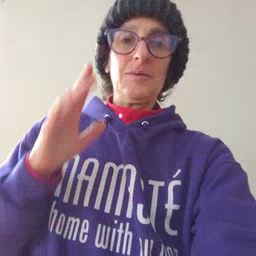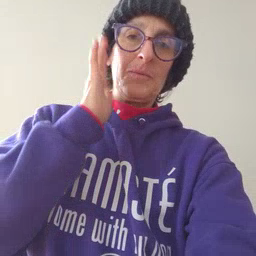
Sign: will